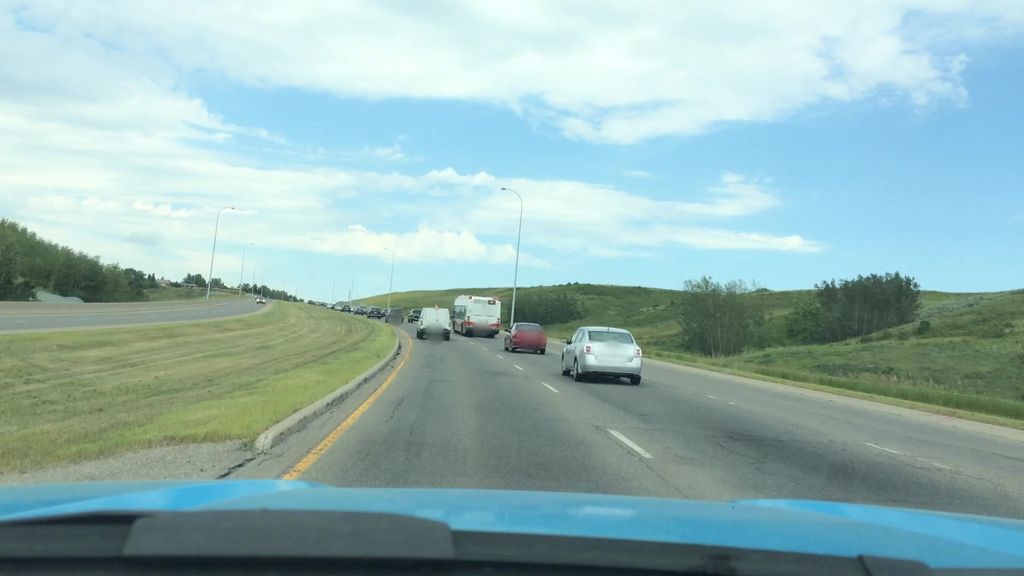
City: calgary